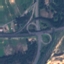
Land use / land cover: Highway